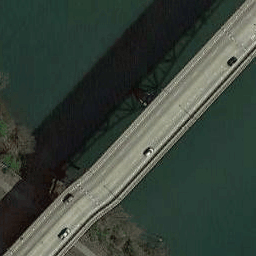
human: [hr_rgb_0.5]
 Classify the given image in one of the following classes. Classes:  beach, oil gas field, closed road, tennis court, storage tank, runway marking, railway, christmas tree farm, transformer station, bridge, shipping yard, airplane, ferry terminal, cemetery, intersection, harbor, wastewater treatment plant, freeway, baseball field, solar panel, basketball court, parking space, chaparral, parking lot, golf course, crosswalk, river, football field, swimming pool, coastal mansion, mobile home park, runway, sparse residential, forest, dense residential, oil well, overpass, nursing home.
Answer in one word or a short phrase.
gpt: bridge